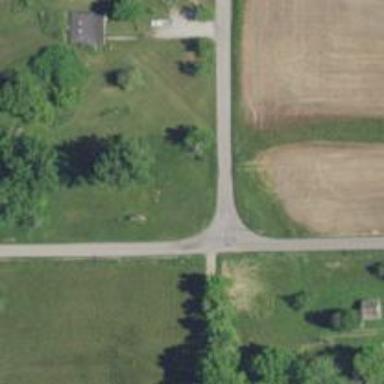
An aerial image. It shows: Unclassified road.